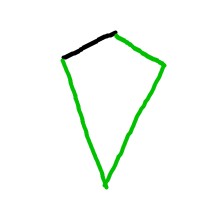
Shape: kite